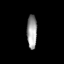
Tissue: prostate
Cell type: T cells
Senescence score: 0.3337
Nuclear area (px): 333
Mean DAPI intensity: 156.916